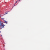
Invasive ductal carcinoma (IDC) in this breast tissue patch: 0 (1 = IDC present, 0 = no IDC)